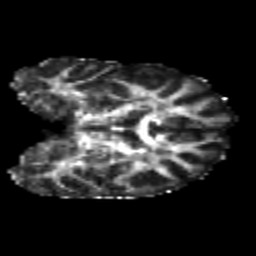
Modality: FA
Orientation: coronal
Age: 21
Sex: female
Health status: healthy
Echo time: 0.074 s